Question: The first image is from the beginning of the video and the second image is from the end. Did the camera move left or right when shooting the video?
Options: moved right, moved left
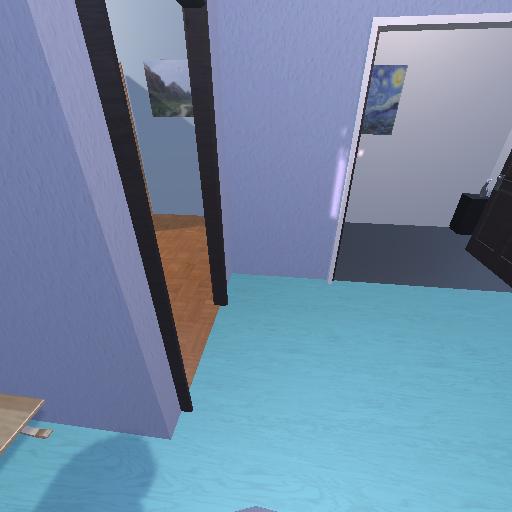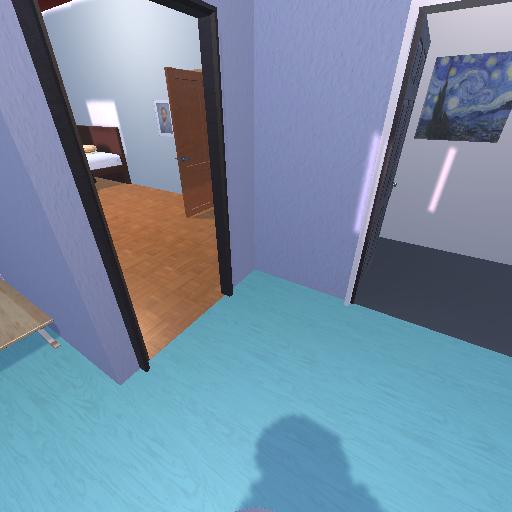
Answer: moved right